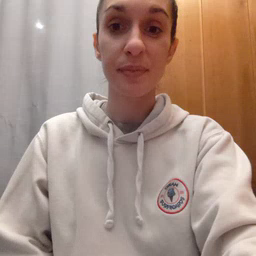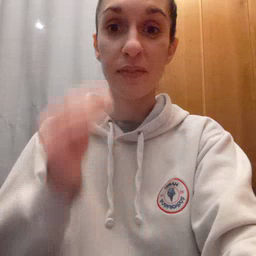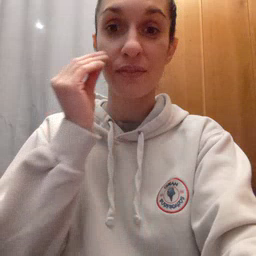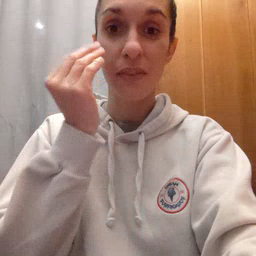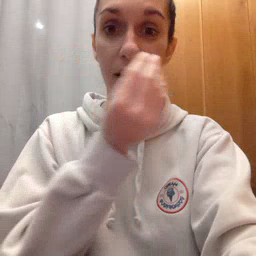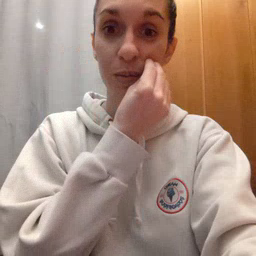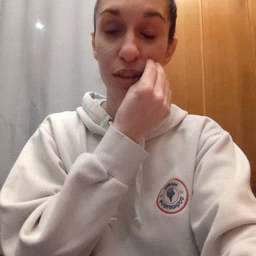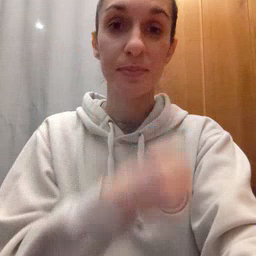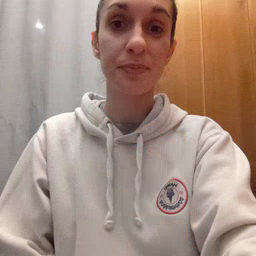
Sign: flower